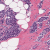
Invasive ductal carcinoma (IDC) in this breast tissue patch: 1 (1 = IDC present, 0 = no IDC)